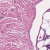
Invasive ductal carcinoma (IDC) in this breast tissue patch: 1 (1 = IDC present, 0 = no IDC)